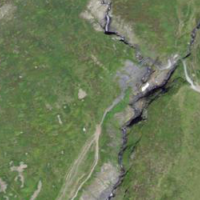
EUNIS habitat code: 23
Species observed at this site:
Rhododendron ferrugineum
Juniperus communis
Campanula barbata
Dactylorhiza majalis
Vaccinium myrtillus
Saxifraga aizoides
Bartsia alpina
Arnica montana